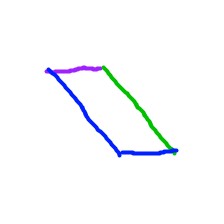
Shape: parallelogram